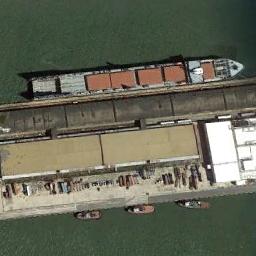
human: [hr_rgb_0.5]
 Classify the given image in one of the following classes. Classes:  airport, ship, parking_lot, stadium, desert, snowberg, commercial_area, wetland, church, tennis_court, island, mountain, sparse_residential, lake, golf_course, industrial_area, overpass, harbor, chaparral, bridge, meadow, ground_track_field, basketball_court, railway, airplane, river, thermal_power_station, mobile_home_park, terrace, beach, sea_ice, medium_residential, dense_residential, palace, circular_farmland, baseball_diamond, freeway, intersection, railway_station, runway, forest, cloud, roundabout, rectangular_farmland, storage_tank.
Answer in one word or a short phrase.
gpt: ship